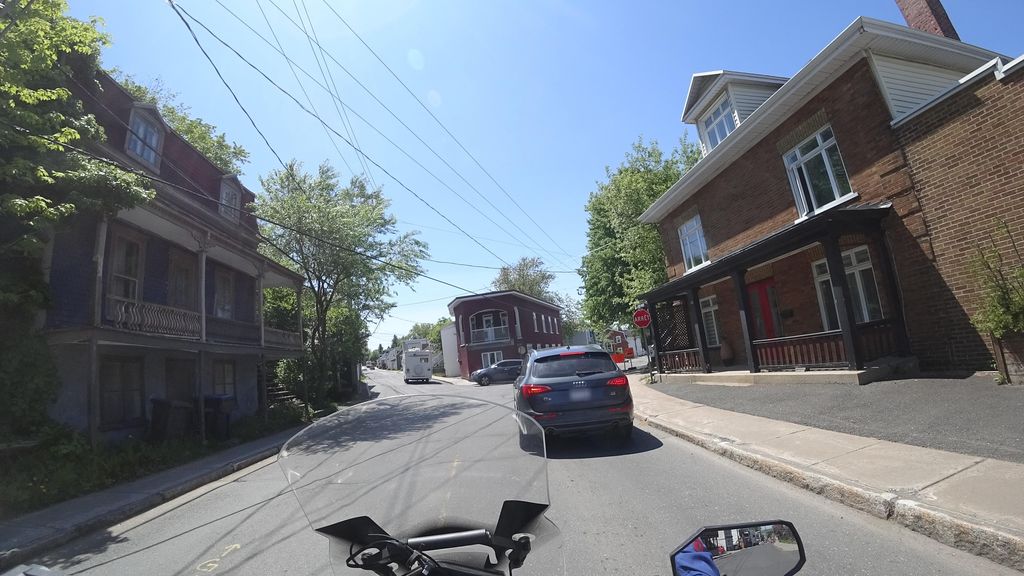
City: quebec_city